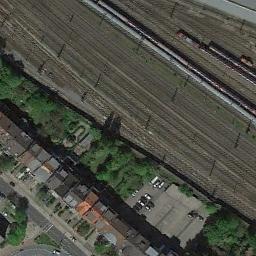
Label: railway